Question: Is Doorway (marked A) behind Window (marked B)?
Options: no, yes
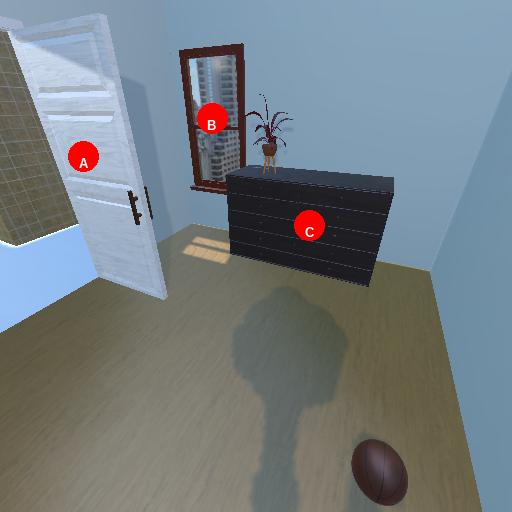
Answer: no